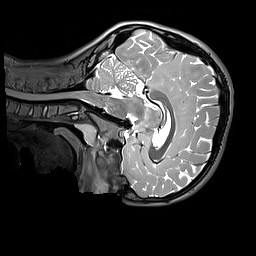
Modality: T2w
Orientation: sagittal
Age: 10
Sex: female
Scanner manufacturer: siemens
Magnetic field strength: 3 T
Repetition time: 3.2 s
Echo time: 0.408 s